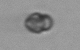
Label: Heterocapsa_rotundata